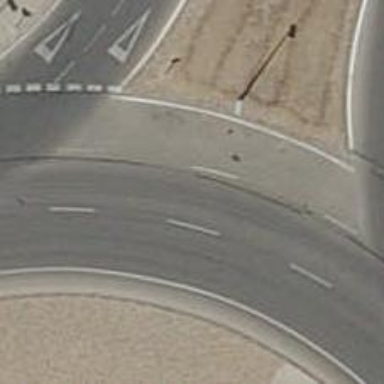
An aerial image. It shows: Roundabout on residential road.